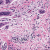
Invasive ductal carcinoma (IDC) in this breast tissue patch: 0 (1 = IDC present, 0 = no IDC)